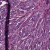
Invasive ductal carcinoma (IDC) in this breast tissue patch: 1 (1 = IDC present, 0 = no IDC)